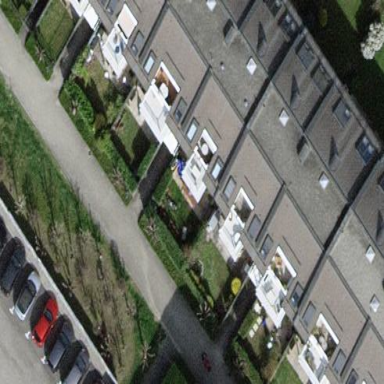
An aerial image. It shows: Garden surrounded by fence.